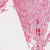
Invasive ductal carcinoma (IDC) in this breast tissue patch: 0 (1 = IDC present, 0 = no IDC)